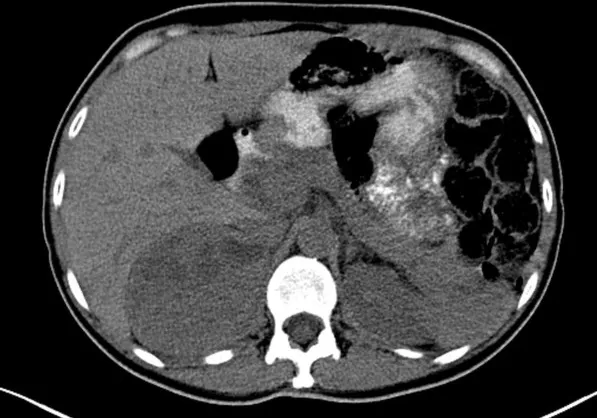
CT abdomen further illustrating a solid heterogeneous right adrenal mass with focal cystic degeneration, slightly displacing the right kidney.
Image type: radiology (ct)